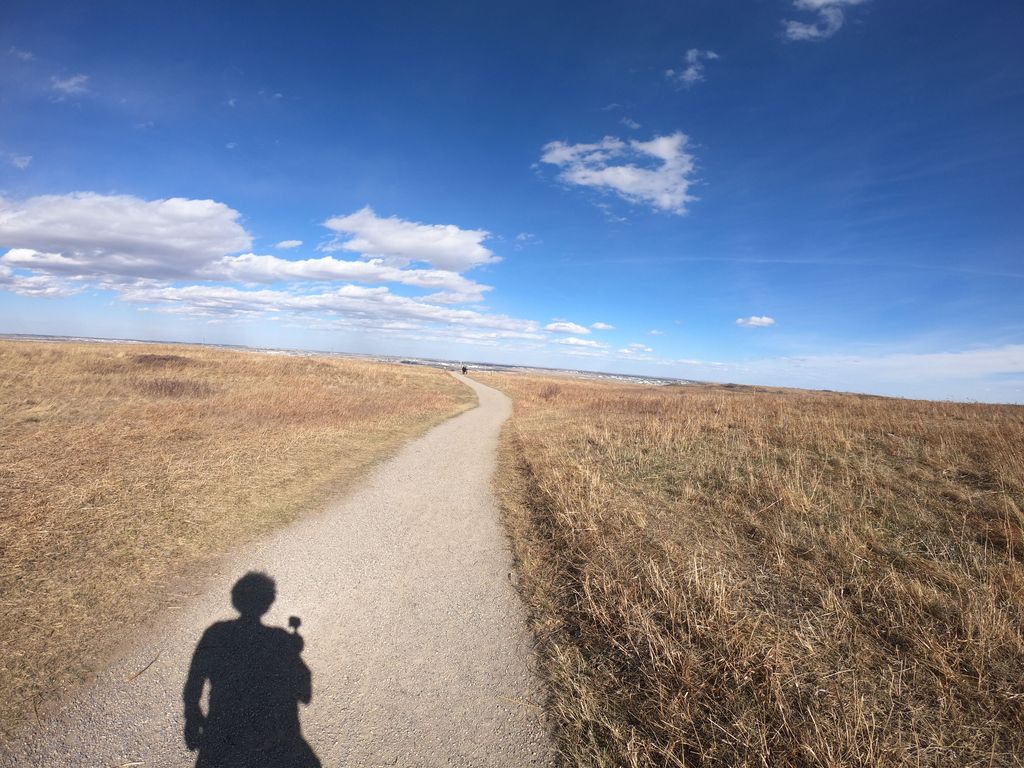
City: calgary